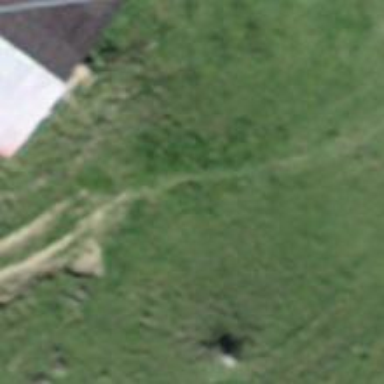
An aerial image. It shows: Path.